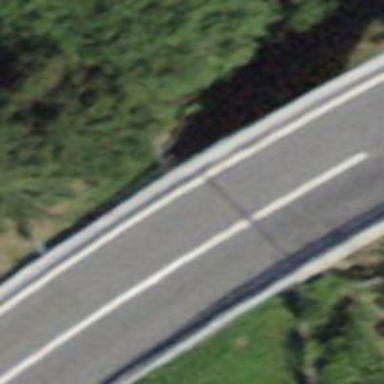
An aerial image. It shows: Motorway bridge with asphalt surface. It is part of trunk highway.